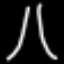
Label: The Eiffel Tower